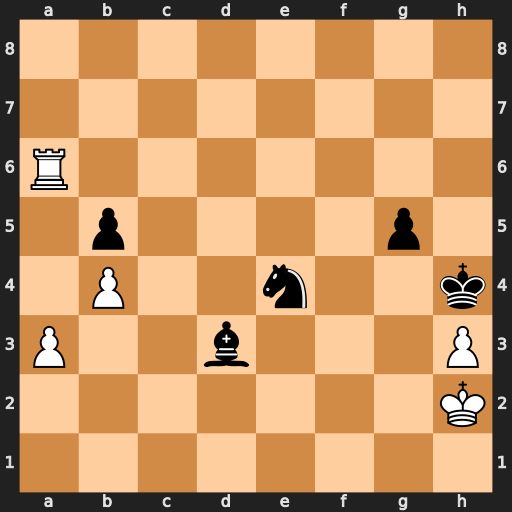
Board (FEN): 8/8/R7/1p4p1/1P2n2k/P2b3P/7K/8
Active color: w
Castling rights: -
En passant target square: -
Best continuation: Rh6#